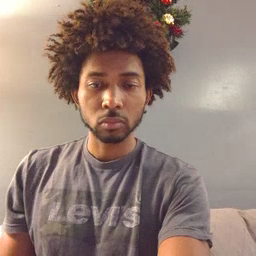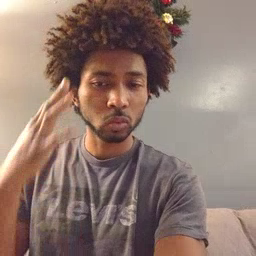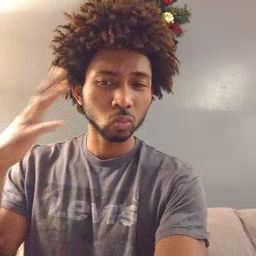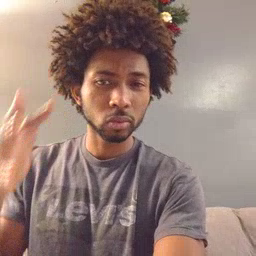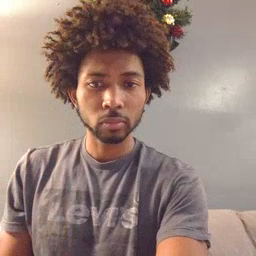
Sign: loud